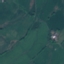
Label: Pasture